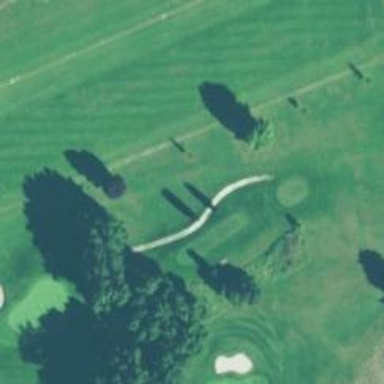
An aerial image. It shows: Service road designated as golf cart path.